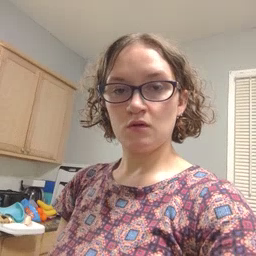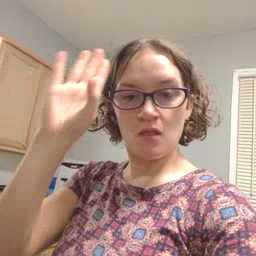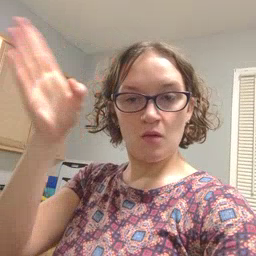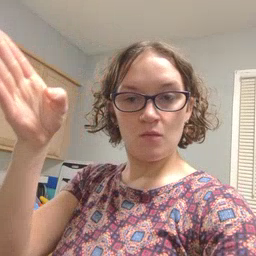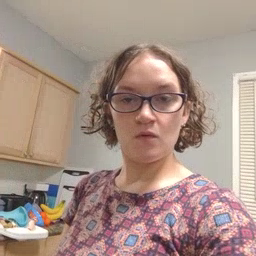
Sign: hello